Current action and preconditions to check: trajectory_clear

Your task: For each precondition in the list above, predict whether it will hold at this action.

Consider the current scene as observed from the mobile robot's camera, and analyze the predicted future states of all dynamic agents (e.g., people, animals, vehicles, or any moving entities) within the NEXT SECOND.

IMPORTANT: Only answer "very likely" if you are absolutely certain—based on strong, clear evidence—that a dynamic agent will violate the precondition in the predicted future state. Do NOT answer "very likely" for unlikely, ambiguous, or low-probability risks.

Ask yourself for each precondition: Is there a high probability, with clear and convincing evidence, that the predicted future states of any dynamic agent will interfere with the predicted future state of the currently executing action within the NEXT SECOND, causing that precondition to fail?

Assess the risk level based on these predictions. Use "likely" or "very likely" if motions create a clear risk of interference.

Use "neutral" or "improbable" if agents are nearby but their predicted paths are clearly diverging or non-conflicting.

Failure Risk Categories: "very improbable", "improbable", "neutral", "likely", "very likely"

Answer Format: Output ONLY the probability_of_failure value from these categories: "very improbable", "improbable", "neutral", "likely", "very likely"

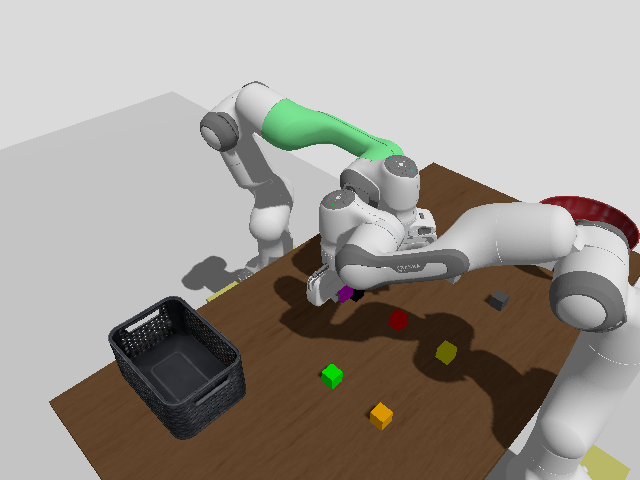

Answer: very likely